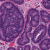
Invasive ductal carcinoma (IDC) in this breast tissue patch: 0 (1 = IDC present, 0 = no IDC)